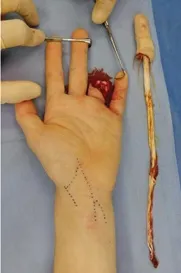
Case 2: (
A
) An avulsion amputation of the ring finger at the proximal interphalangeal joint.
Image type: medical_photograph (other_medical_photograph)